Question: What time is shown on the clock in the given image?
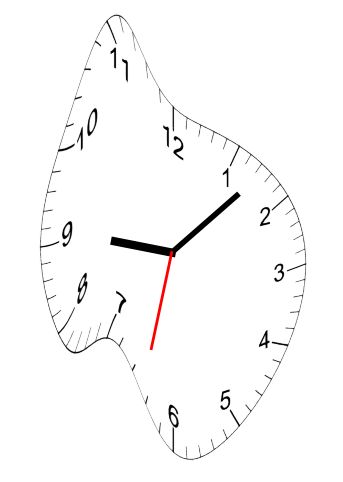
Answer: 09:07:32